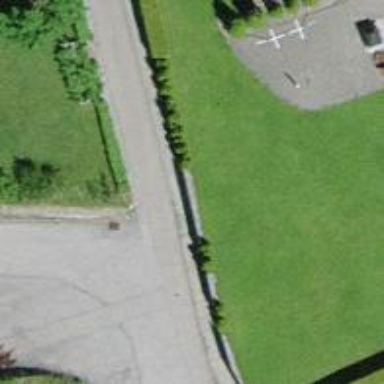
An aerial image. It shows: Bollard.